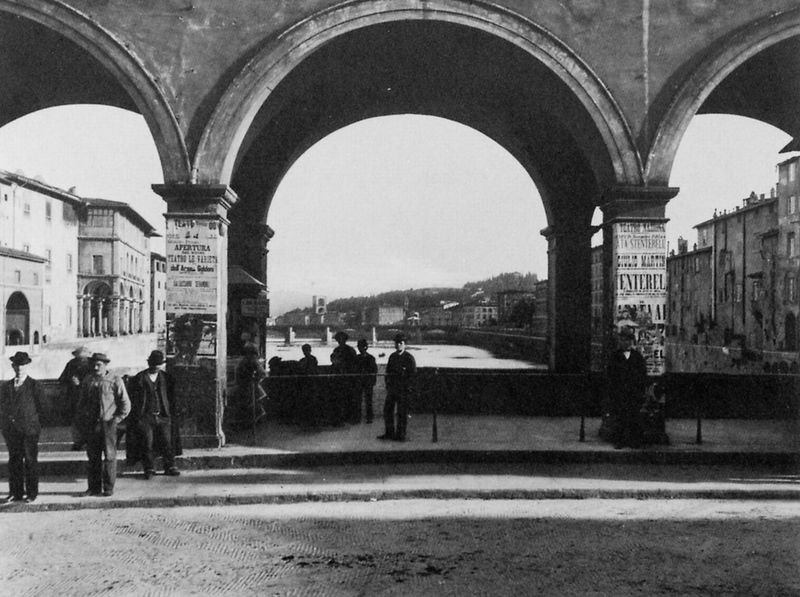
Titel: Bogen der alten Brücke
Künstler: Gebrüder Alinari
Schlagwörter: dunkel, schatten, wasser, weiß, fluss, menschen, stadt, ufer, fenster, grau, hell, hüte, licht, männer, pfeiler, schwarz, strasse, säulen, ausblick, gebäude, leute, anzug, anzüge, stehen, schauen, häuser, brücke, brüstung, gewässer, kanal, sonne, bogen, fassade, fassaden, italien, passanten, pflaster, venedig, platz, joche, geländer, foto, fotografie, photographie, bögen, bürgersteig, schwarzweiss, asphalt, zwickel, arkaden, kapitelle, photo, laubengang, aufnahme, brücken, plakate, mietshäuser, arkatur, teer, anschläge, collagiert, stadtpflaster